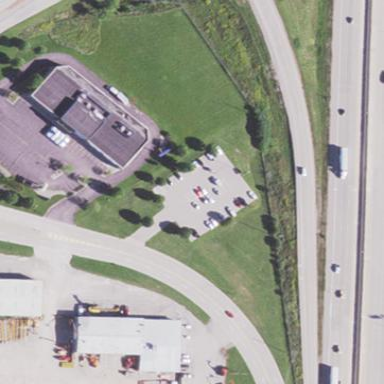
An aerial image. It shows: Parking lot with asphalt surface designed for park and ride facility.